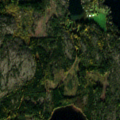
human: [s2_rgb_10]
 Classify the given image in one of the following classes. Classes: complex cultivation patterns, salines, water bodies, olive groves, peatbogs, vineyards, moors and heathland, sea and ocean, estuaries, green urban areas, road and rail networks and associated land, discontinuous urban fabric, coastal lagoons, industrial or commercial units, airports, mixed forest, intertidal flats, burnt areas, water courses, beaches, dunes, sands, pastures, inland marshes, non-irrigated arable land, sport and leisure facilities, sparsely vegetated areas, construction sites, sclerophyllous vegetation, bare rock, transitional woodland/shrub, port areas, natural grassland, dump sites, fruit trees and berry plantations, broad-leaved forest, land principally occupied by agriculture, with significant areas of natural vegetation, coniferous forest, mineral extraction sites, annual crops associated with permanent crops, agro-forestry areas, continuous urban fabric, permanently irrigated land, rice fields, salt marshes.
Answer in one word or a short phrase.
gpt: mixed forest, bare rock, water bodies, sea and ocean